Question: A 3D spot is defined by a function, close to a 3D densitometric gaussian <URL>. Five parametres are necessary: the "brightness", the spreading and three parameters 'x0, y0, z0' defining the origin of the spot. x,y and z belong to the interval [-50;50].
The function yields a 3D numpy array containing the densitometric values defining the spot. The shape of such array is (200,200,200).
A 3D spot projected on a plane looks like the left image. The image on the right shows the centre of the spots found from the 3D spot:

Since the parametres x0,y0,z0 are known,for example:
'''
-6.<PHONE>.<PHONE>.<PHONE>
'''
It should be possible to write a function with x0, y0, z0 as argument yielding a 3D numpy array equal to 0 everywhere excepted at the origin of the spot where the voxel value should be equal to 1. The following function was supposed to set up the origin of a 3D spot knowing the coordinate origin:
'''
def make_spot_origin_3d(x0,y0,z0):
'''generate a volume V(x0,y0,z0)=1 and equal to 0 elsewhere.
DOESN'T WORK !!
'''
# Create x and y indices
x = np.linspace(-50, 50, 200)
y = np.linspace(-50, 50, 200)
z = np.linspace(-50, 50, 200)
X, Y, Z = np.meshgrid(x, y, z,)
presence = 0*(X <> x0)*(Y <> y0)*(Z <> z0)
presence = 1*(X == x0)*(Y == y0)*(Z == z0)
return presence
'''
That doesn't work.
So I tried to label the origin from the spot by extracting the coordinates of the origin of a spot:
'''
def find_coordinates_spot_origin(volume_array):
loc_density_max = np.where(volume_array == volume_array.max())
origin = np.uint16(np.mean(loc_density_max, axis=1))
return origin
'''
Then its possible to set a volume where 1 value(s) label the origin
'''
def find_spot_centre(volume_array):
coord = find_coordinates_spot_origin(volume_array)
origin_3d = np.zeros(volume_array.shape)
origin_3d[coord[0],coord[1], coord[2]]=1
return np.uint16(origin_3d)
'''
but its tedious. For example the coordinates of the origin of the spot extracted from the spot, that is from a 3D numpy array, are:
'''
(array([71]), array([87]), array([68]))
'''
So,I am looking for a function taking a tuple of float,x0, y0,z0 and yielding a 3D array with one voxel equal to 1 at the origin of the spot and filled with zero everywhere.
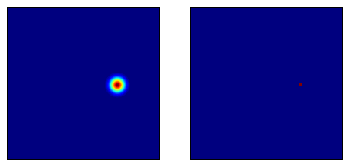
Answer: It's easiest to create a zero array, and then find the indices of the single point and set that point to '1'. To find the (x,y,z) indices, you can either use 'searchsorted' or do the math yourself.
'''
import numpy as np
def make_spot_origin_3d(x0,y0,z0):
d = np.linspace(-50, 50, 200)
r = np.zeros(d.shape*3)
ix = np.searchsorted(d, (x0, y0, z0))
r[tuple(ix)] = 1
return r
r = make_spot_origin_3d(45.7, -7.1, 2.9)
'''
To verify this:
'''
print np.unravel_index(np.argmax(r), r.shape)
# (191, 86, 106) # seems reasonable
'''
You can also calculate the indices directly. Here you could replace the line that gives 'ix' in the function with:
'''
mn, mx, span = -50., 50., 200.
ix = ((np.array([x0, y0, z0])-mn)*span/(mx-mn)).astype(np.int)
print ix
# [191 85 105] # similar to above.. but a bit different due to rounding/indexing issues which I don't want to think through right now..
'''
Here I'm assuming the same values (ie, -50, 50, 200) are used to descritize each axis just to make this short and simple, but for different values, just write out each axis explicitly.